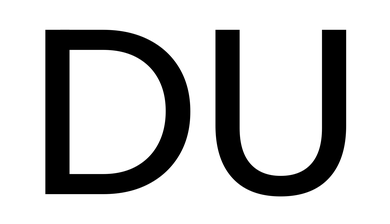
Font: InstrumentSans_Medium